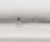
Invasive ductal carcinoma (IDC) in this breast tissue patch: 0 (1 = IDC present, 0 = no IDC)